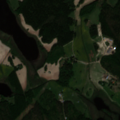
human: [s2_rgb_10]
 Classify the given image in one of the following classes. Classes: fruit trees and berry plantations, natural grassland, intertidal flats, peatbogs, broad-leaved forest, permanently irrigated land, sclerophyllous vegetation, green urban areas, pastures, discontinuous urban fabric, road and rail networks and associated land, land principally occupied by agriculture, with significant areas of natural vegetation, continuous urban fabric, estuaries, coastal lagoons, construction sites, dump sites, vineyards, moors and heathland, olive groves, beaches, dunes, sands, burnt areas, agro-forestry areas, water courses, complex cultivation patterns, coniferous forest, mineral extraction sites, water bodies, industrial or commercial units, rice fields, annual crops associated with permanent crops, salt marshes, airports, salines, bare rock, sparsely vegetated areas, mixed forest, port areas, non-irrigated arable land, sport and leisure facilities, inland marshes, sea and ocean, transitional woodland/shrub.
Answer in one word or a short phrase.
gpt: land principally occupied by agriculture, with significant areas of natural vegetation, coniferous forest, mixed forest, transitional woodland/shrub, water bodies